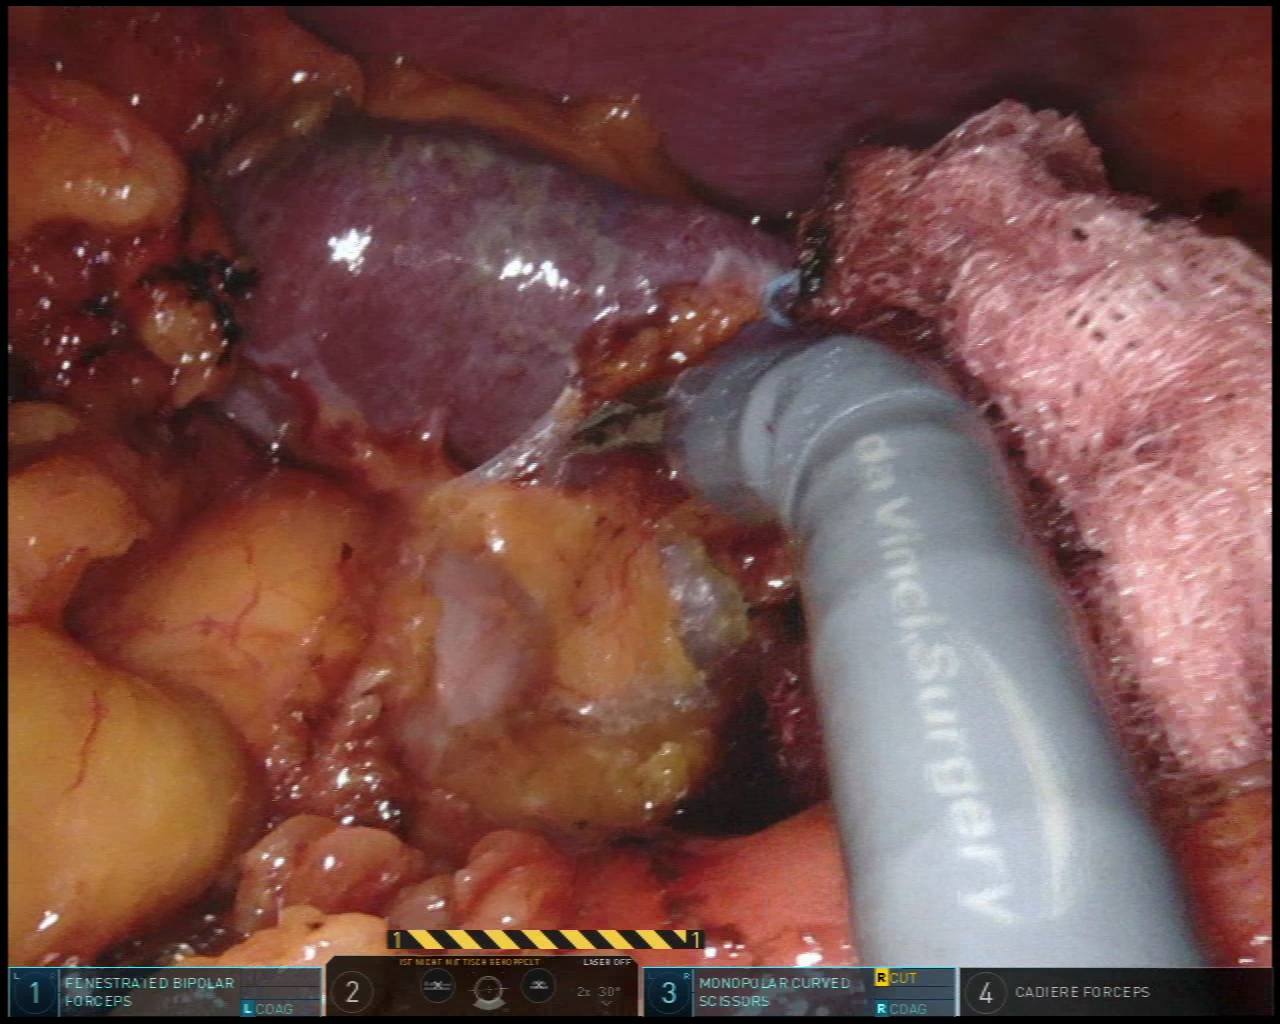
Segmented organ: stomach
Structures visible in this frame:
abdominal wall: yes
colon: no
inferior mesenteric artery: no
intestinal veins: no
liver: no
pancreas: no
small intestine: no
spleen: yes
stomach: yes
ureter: no
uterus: no
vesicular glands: no